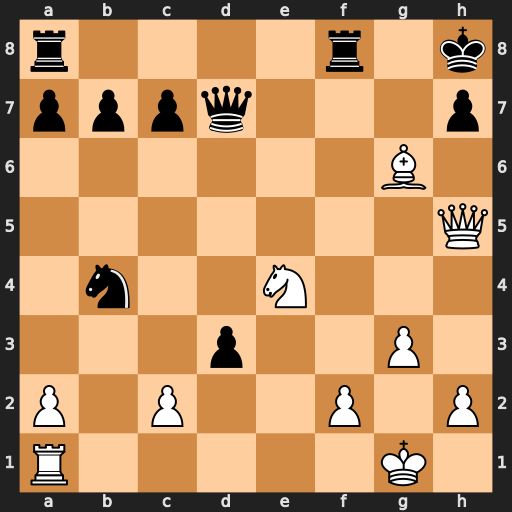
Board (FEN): r4r1k/pppq3p/6B1/7Q/1n2N3/3p2P1/P1P2P1P/R5K1
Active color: w
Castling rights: -
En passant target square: -
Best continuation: Ng5 Qg7 Bxh7 Qxa1+ Kg2 Kg7 Qg6+